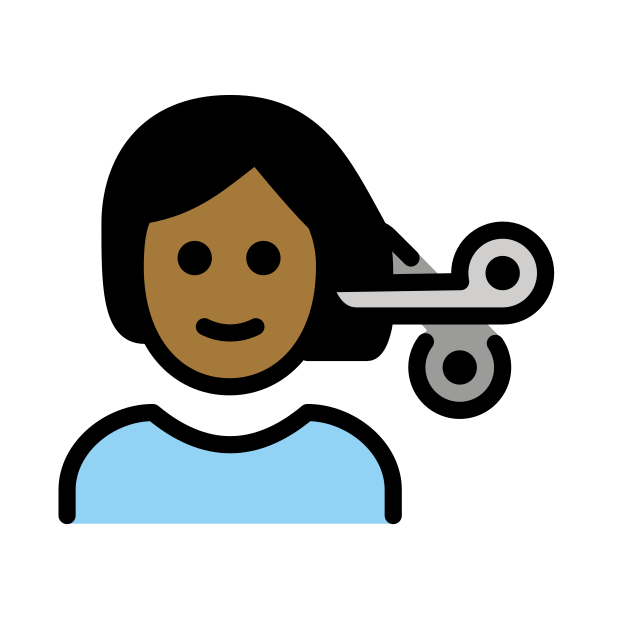
person getting haircut: medium-dark skin tone